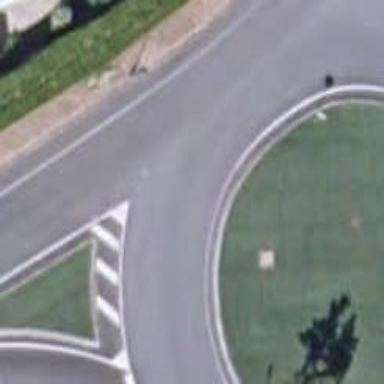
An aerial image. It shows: Roundabout on residential road.